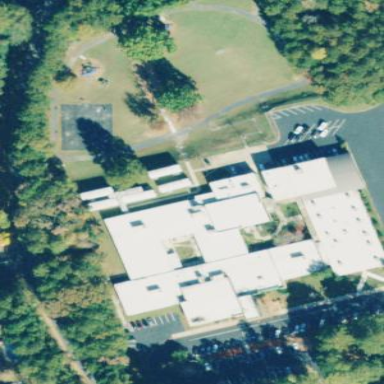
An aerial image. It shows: School building.